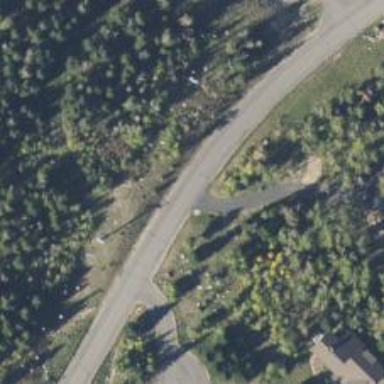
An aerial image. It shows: Residential road.